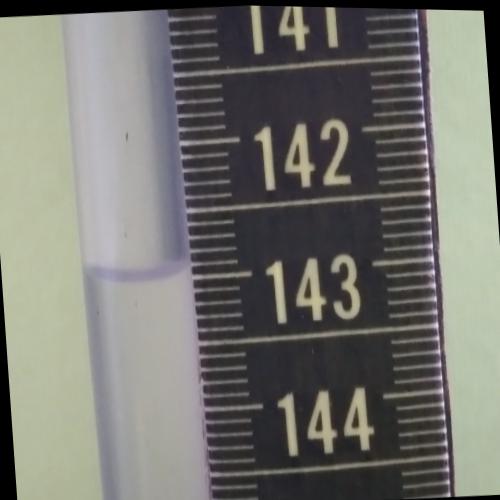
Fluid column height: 143.0 cm